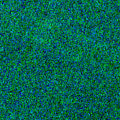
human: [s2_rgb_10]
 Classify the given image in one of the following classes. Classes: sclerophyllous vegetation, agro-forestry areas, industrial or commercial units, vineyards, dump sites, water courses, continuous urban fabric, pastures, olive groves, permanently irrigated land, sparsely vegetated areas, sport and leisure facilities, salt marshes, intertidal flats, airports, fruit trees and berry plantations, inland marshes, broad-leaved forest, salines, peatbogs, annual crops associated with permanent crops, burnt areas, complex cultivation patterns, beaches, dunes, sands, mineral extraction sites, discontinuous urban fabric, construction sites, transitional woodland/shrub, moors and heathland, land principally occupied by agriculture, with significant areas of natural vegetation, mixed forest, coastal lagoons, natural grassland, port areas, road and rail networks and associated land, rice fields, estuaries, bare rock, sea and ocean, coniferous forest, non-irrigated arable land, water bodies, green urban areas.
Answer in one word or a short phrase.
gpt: sea and ocean